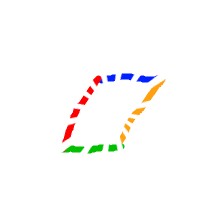
Shape: parallelogram